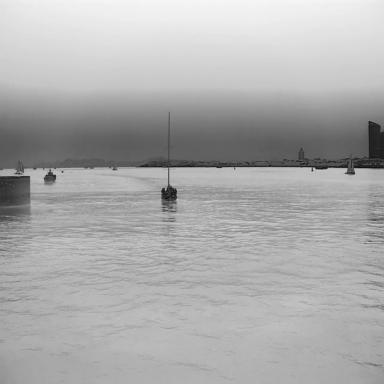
There is a container_ship in the infrared image.